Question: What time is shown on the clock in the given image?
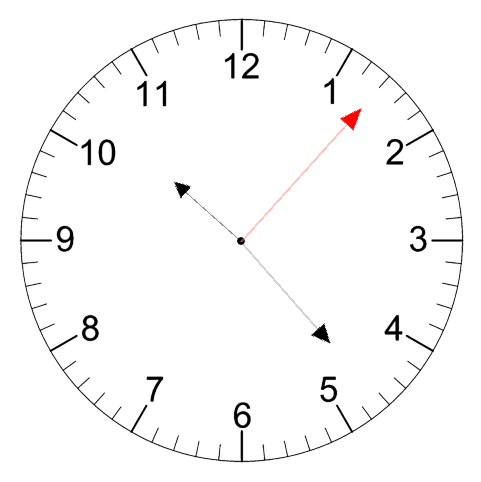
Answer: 10:23:07